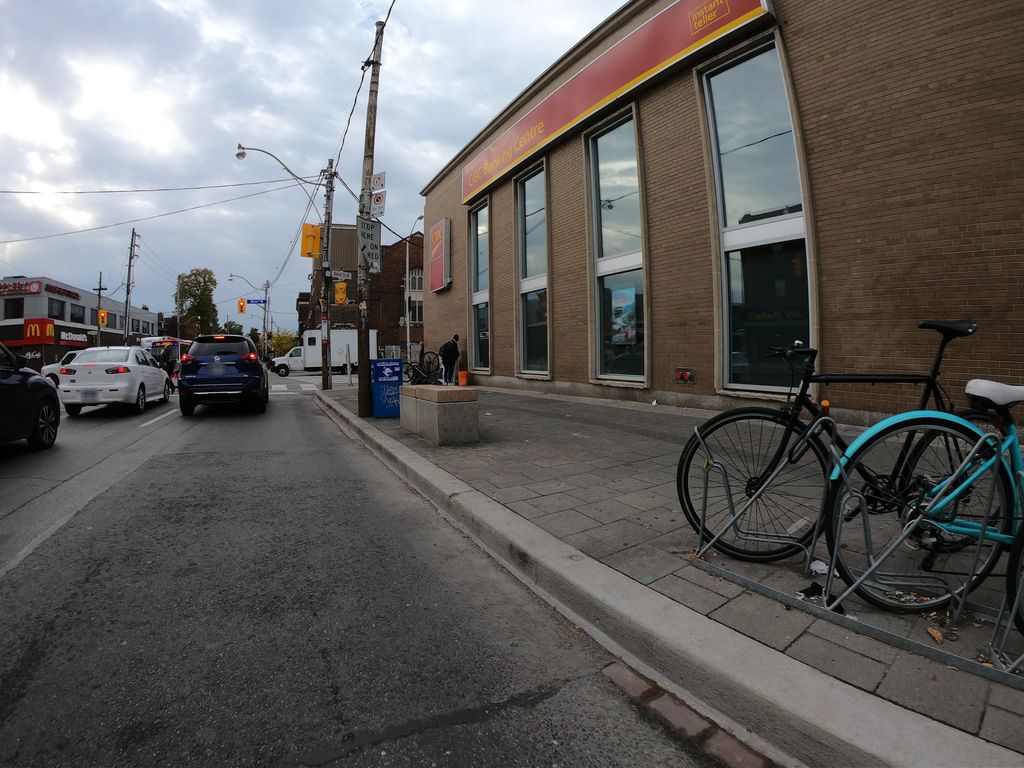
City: toronto